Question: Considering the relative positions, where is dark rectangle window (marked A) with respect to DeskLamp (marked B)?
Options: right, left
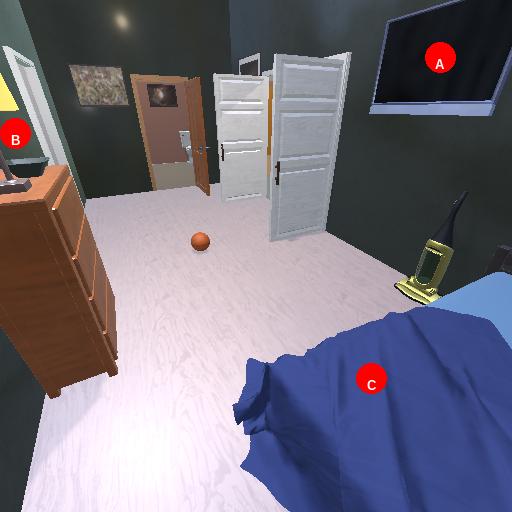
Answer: right